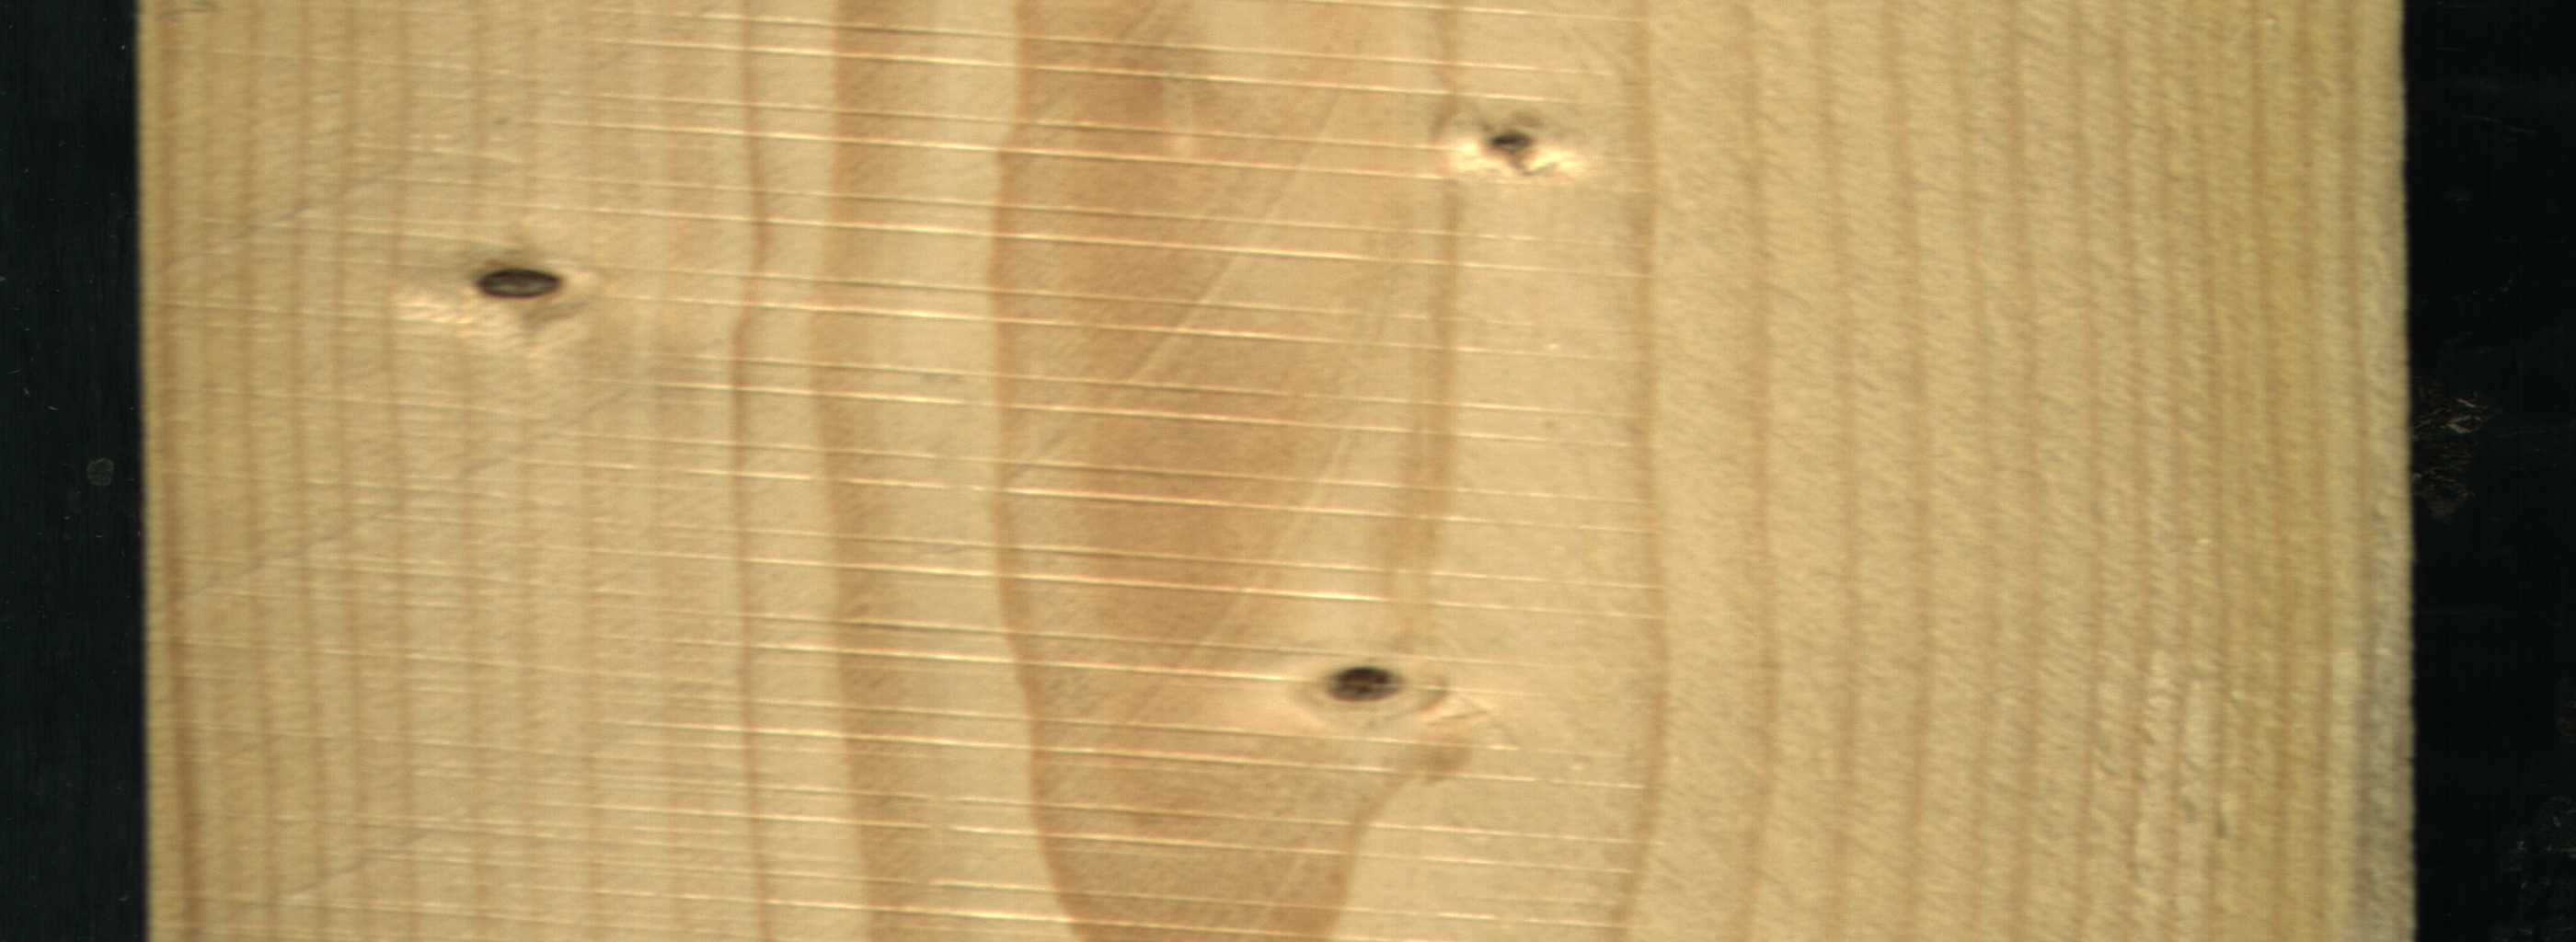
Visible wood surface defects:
Dead_Knot
Dead_Knot
Dead_Knot